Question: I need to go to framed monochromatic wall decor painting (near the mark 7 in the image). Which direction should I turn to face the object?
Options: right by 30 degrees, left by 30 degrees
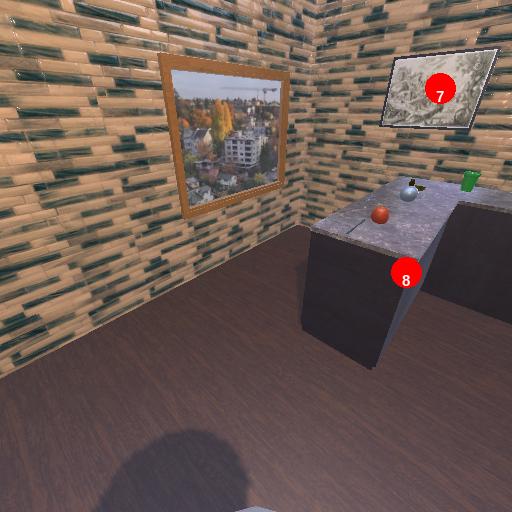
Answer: right by 30 degrees